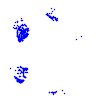
Particle: proton